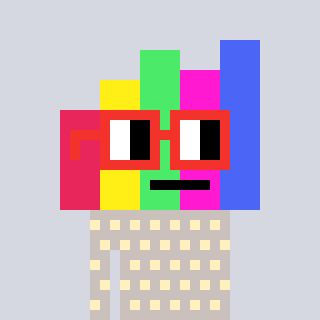
a pixel art character with square red glasses, a bar chart-shaped head and a foggrey-colored body on a cool background